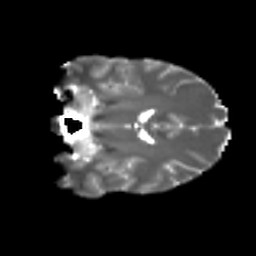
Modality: T2w
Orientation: coronal
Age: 26
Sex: female
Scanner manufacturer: ge
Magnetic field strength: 3 T
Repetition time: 7.8 s
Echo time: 0.0606 s